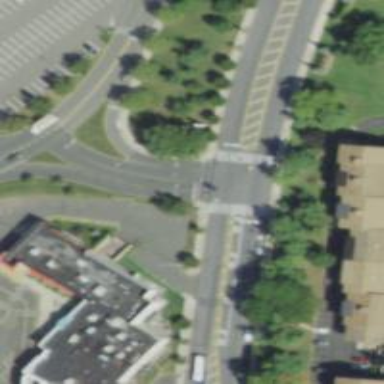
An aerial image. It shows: Asphalt footway with zebra crossing.